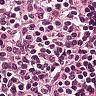
Metastatic tissue present: no